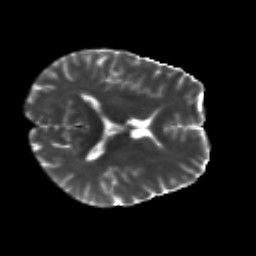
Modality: T2w
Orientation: axial
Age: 31
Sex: male
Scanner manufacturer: siemens
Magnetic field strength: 3 T
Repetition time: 8.8 s
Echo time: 0.085 s